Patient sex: F
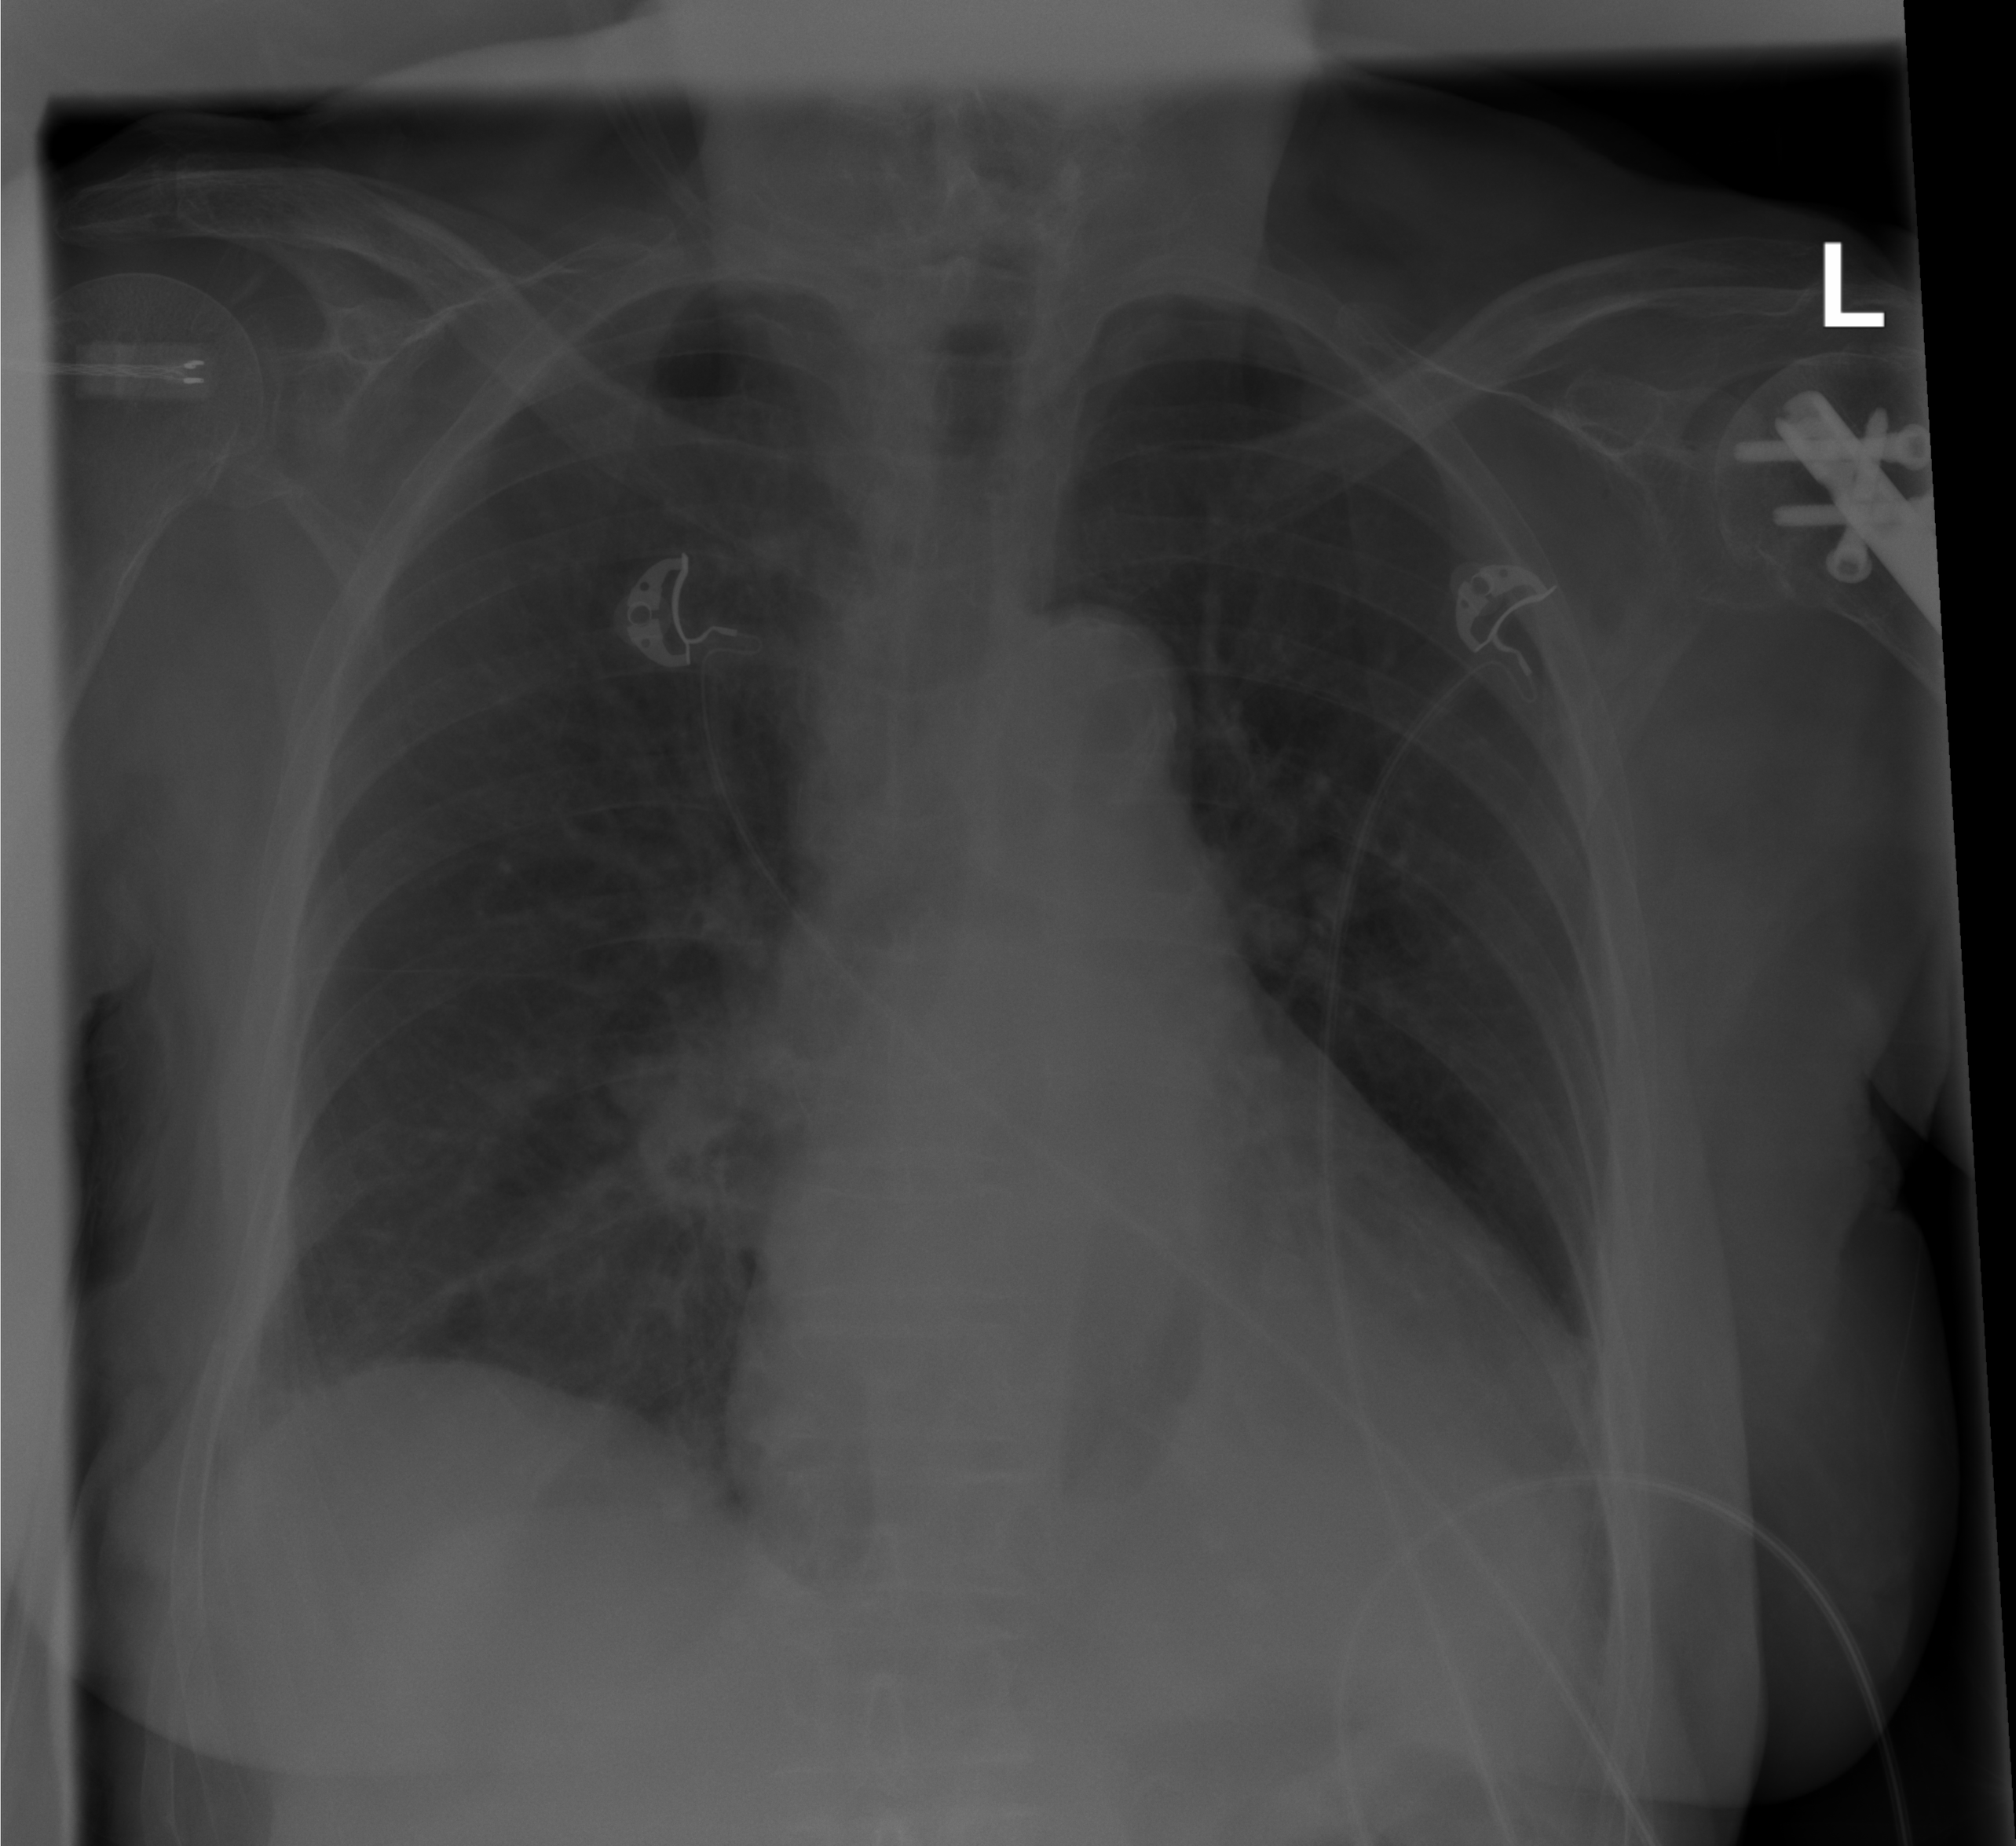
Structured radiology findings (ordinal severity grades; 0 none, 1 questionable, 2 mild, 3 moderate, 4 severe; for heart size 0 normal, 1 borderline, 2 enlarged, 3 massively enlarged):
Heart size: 2
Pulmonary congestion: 2
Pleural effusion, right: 0
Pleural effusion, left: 1
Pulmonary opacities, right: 0
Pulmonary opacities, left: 0
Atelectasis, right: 2
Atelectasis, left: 2